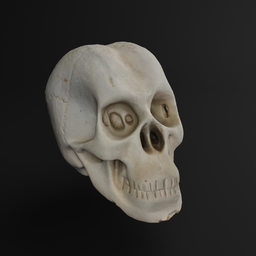
Label: nature